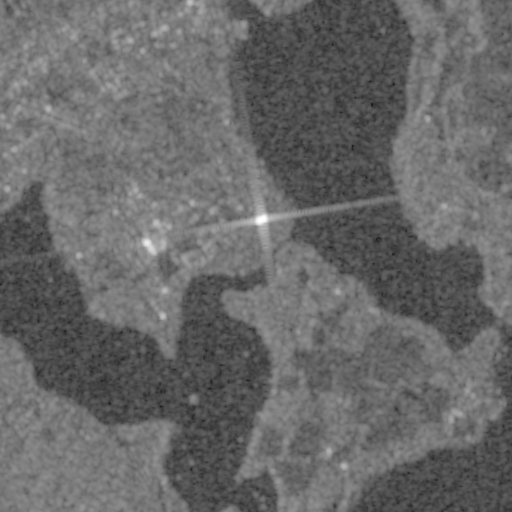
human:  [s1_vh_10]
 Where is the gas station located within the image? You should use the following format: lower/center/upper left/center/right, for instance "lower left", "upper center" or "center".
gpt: The gas station is located in the center of the image.
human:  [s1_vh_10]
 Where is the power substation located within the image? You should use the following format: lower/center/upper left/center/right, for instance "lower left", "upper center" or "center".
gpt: The power substation is located in the center of the image.
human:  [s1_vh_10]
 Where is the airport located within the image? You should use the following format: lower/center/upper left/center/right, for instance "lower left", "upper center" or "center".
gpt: There is no airport in the image.

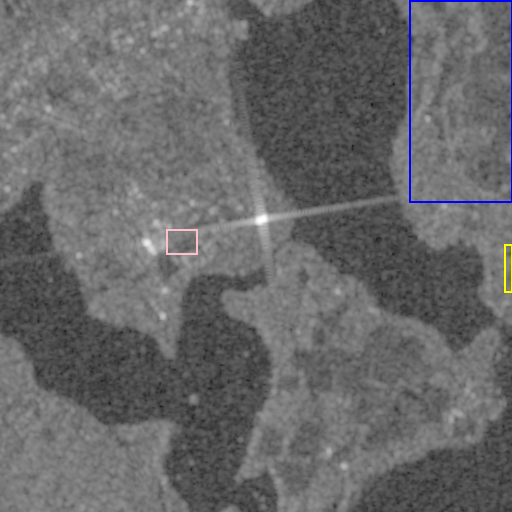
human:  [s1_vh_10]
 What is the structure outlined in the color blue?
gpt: The structure outlined in blue is a crop field.
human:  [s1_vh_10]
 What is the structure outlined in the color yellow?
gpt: The structure outlined in yellow is a park.
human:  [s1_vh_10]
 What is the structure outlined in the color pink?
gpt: The structure outlined in pink is a parking lot.
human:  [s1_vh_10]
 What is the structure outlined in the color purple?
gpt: There is no purple outline.